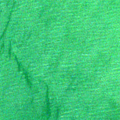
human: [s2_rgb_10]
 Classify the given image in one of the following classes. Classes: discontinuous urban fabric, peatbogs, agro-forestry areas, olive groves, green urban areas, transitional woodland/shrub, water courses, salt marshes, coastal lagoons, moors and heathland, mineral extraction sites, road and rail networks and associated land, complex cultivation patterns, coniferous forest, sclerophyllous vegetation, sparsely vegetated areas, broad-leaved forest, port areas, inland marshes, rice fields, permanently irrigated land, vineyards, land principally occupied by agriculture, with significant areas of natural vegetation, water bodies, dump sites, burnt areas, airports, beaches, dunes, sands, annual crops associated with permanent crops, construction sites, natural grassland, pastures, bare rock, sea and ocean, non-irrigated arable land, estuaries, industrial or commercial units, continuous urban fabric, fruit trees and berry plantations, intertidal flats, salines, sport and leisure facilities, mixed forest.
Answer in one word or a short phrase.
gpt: sea and ocean